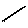
Label: line